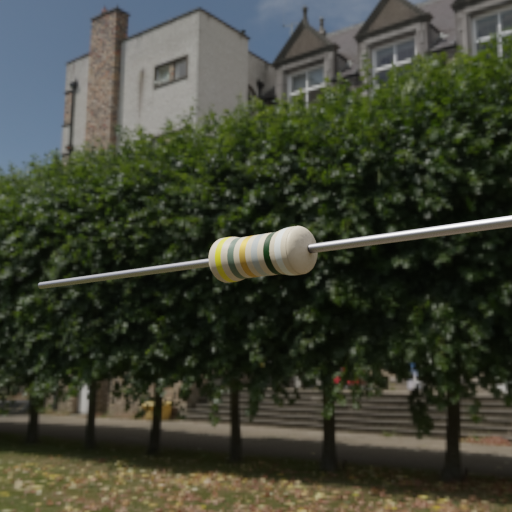
Resistor colour bands (in order): yellow, gray, gold, silver, black, white